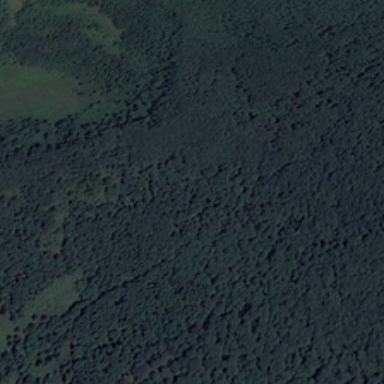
Many green trees are in a piece of forest .